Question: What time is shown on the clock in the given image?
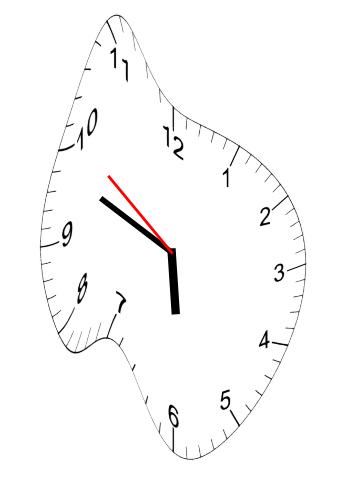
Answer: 05:48:51